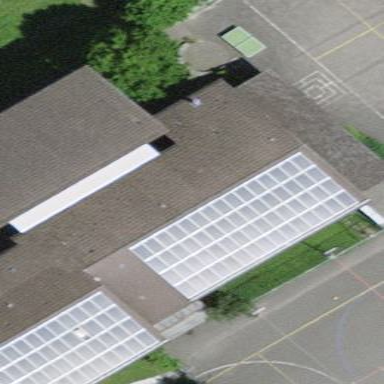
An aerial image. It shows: School building.